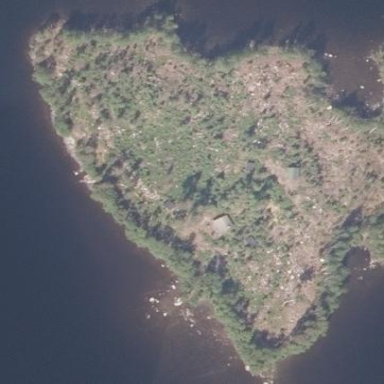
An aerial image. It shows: Island covered with woodland.